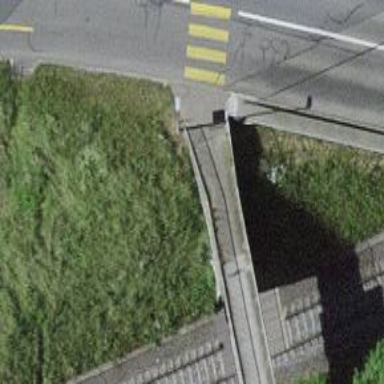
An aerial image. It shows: Bollard.